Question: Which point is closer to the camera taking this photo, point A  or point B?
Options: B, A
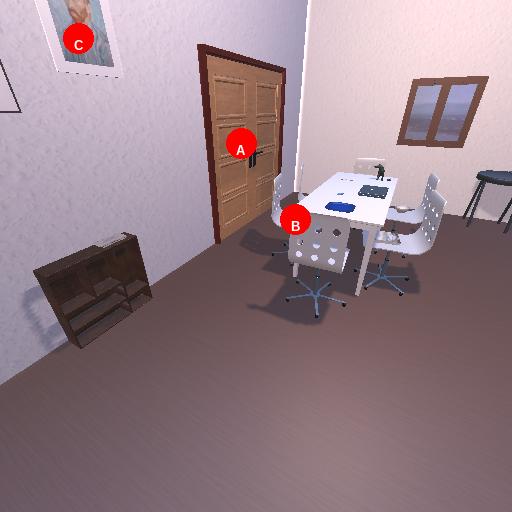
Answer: B